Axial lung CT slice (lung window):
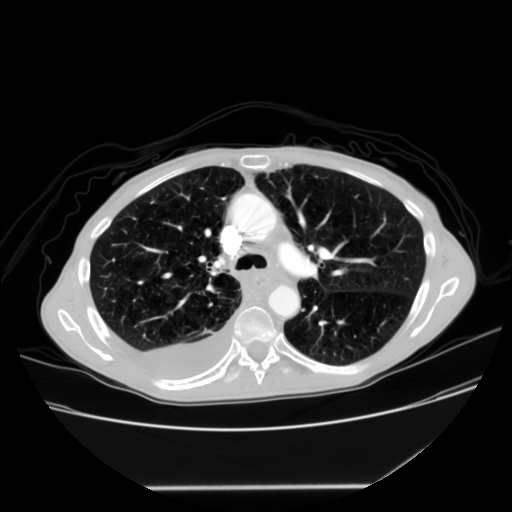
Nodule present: no